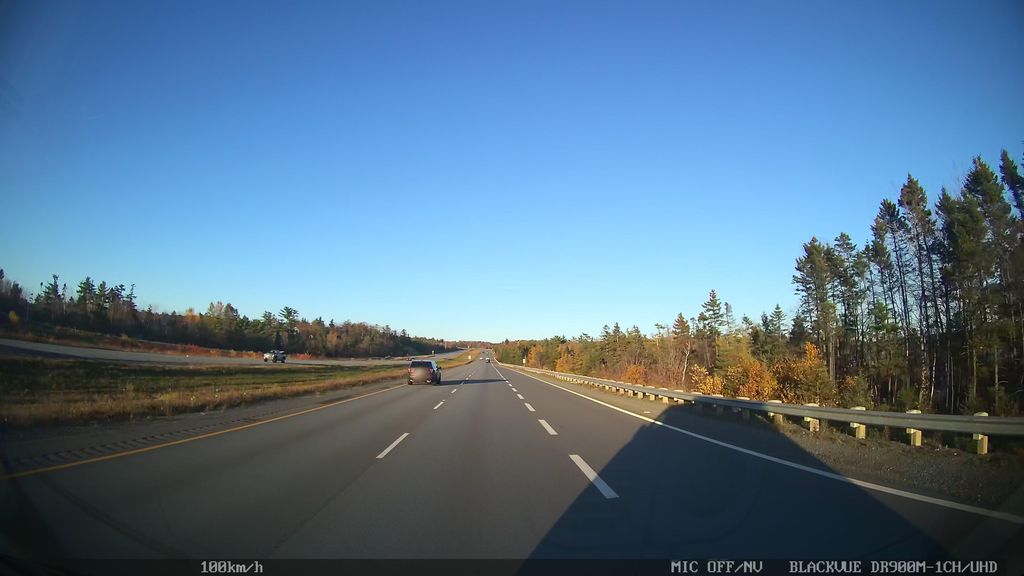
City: halifax